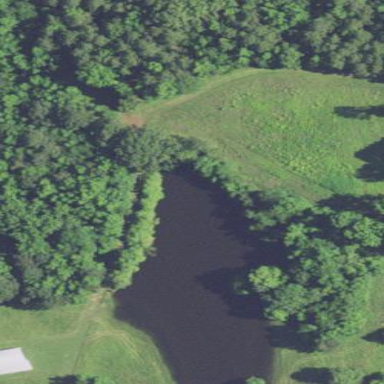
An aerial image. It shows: Scenic lake or pond with natural water.